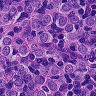
Metastatic tissue present: yes